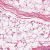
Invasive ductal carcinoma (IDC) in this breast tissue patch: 0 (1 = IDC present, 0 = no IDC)